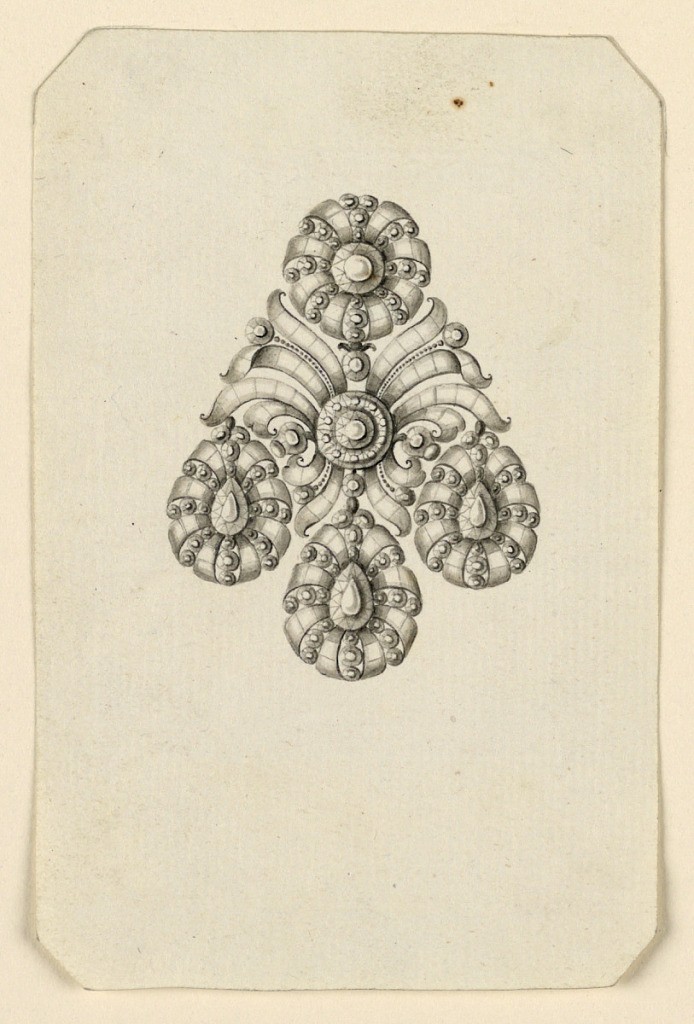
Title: Design for an Earring
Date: late 18th century
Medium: Pen and black ink, brush and gray watercolor on light green paper
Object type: Drawing
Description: Jewelry design for an earring. Above a disk, below three drops, each in the shape of a blossom. In the center a palmette. Bevelled corners.